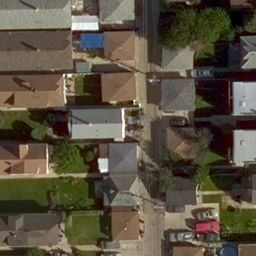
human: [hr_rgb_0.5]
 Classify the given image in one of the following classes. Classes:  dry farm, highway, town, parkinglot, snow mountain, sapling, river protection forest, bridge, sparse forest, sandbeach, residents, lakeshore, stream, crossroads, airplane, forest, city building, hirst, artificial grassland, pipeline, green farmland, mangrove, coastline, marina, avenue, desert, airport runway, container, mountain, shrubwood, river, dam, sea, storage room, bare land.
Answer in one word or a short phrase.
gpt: residents